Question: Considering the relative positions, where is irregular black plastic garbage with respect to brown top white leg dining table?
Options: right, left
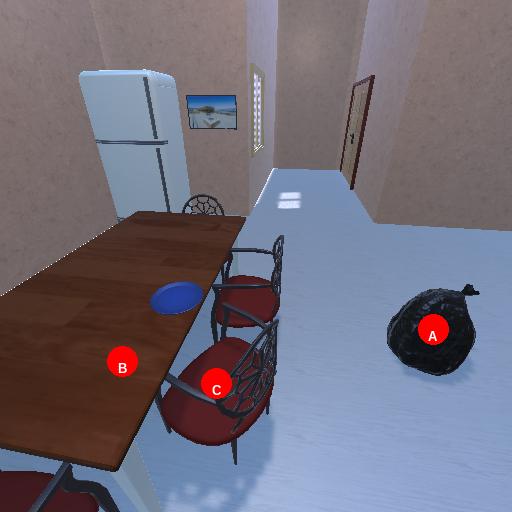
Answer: right